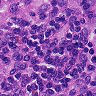
Metastatic tissue present: no